Question: I have a MVC 3.0 and MVC 4.0 Projects side by side

I did this for the resource sharing between two solutions. it is works fine when i change the config file. changes in details.
In MVC 3.
'''
<assemblies>
<add assembly="System.Web.Mvc, Version=3.0.0.0, Culture=neutral, PublicKeyToken=31BF3856AD364E35" />
<add assembly="System.Web.WebPages, Version=1.0.0.0, Culture=neutral, PublicKeyToken=31BF3856AD364E35" />
</assemblies>
<pages>
<namespaces>
<add namespace="System.Web.Helpers" />
<add namespace="System.Web.Mvc" />
<add namespace="System.Web.Mvc.Ajax" />
<add namespace="System.Web.Mvc.Html" />
<add namespace="System.Web.Routing" />
<add namespace="System.Web.WebPages"/>
</namespaces>
</pages>
'''
When i remove the '<add assembly="System.Web.Mvc, Version=3.0.0.0, Culture=neutral, PublicKeyToken=31BF3856AD364E35" />' MVC 4 is working fine. after i debug the project in MVC 3.0 it showing an error msg('The type or namespace name 'Ajax' does not exist in the namespace 'System.Web.Mvc' (are you missing an assembly reference?)'
) because of i remove the "System.Web.Mvc, Version=3.0.0.0" , if i have to run that means i have to place the refreance again. here i am doing everyting manually, is there is any way to automatic do this ?
For example, two xml files in server side i read that xml file and replace the config file.
In MVC 4 project i used the 'WebConfigurationManager' to remove the refreance it works , after i opened the MVC 3 it shows that error msg.
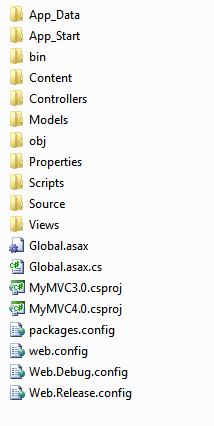
Answer: You could create a new build configuration for Mvc3 and run a pre-build event that will overwrite your web.config, it's an idea I've adopted from <URL>.
If you follow the link the only difference for your set up would be that you would have a config called
'''
Web.Config.Mvc3 (and possibly Web.Config.Mvc3Release)
'''
and leave Mvc as your default builds
'''
Web.Config.Debug
Web.Config.Release
'''